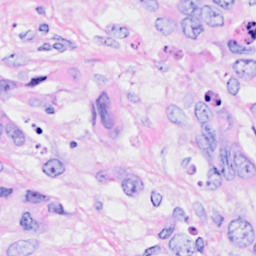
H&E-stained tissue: Breast